Question: I have a big problem I want to implement my neuronal neutwork with 2 neurons outputs. Sth like that :

And I want to use backpropagation algorithm, but I don't know how to calculate a error, because I have a output with 2 neurons, when I have a only one neuron on a output that's very easy to use a backpropagation algorithm from one exit error, but with two neurons? I thinking about calculate error for every output seperately but then I must calculate seperately back propagation for 2 cases and I get "two different hidden layers" (For every neuron in hidden layer I have a weights for two cases). Mayby anyone knows some better solutions?
I will be very gratefull for any help.
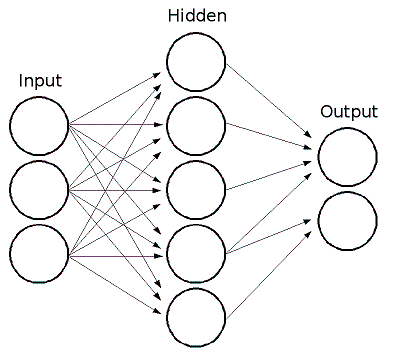
Answer: Logically thinking, the first layer of weights should give you a representation (the hidden layer) that is useful for predicting both outputs. So, this layer should be updated based on the error made in both outputs. But the next layer of weights are separate for each output node, so should get separate weight updates.
So, on second layer weights, the weight updates will be calculated separately based on the respective outputs. For the first layer of weights, I would first calculate error derivatives backpropagating from each output separately and then simply combine them to get the final error derivative. Then apply learning rate to get the weight updates.
Watch out for the dynamic range of your outputs. For example, if one output is producing some real value of range [0,10] and another is producing values in range [-1000,1000] then your updates will be dominated by the one with larger range. You can
- -